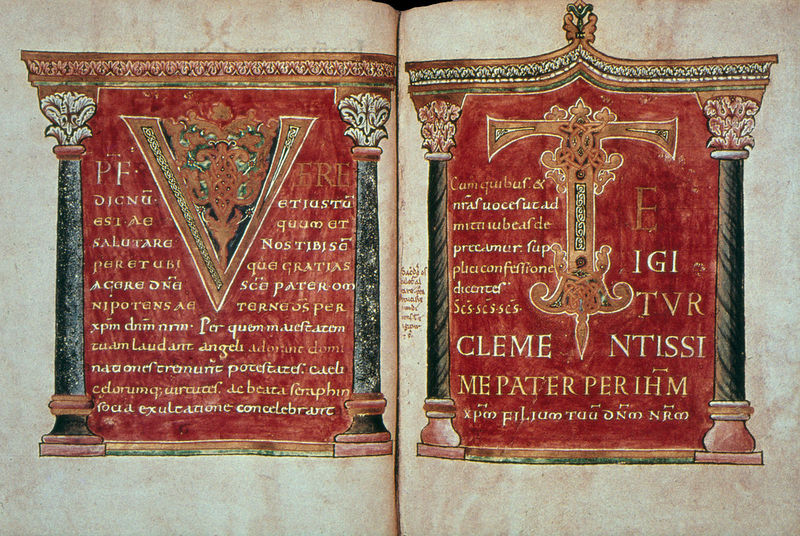
Titel: Sakramentar, Fulda
Institution: Köln, Erzbischöfliche Diözesan- und Dombibliothek
Schlagwörter: weiß, grün, schmuck, säule, säulen, zeichnung, rot, malerei, ornament, bibel, gold, schrift, papier, column, columns, corinthian, red, religious, white, dekoration, black, green, verzierung, brown, buch, initialen, seite, text, buchstaben, initiale, kapitell, buchseite, schnörkel, grund, paper, buchseiten, color, illustration, writing, marble, history, latein, lateinisch, ink, palmette, book, buchmalerei, pillar, bible, page, border, murals, latin, manuscript, pages, t, e, v, pillars, pater, capitals, verzoerung, bases, font, language, typography, old book, illuminated, write, colums, article, clementissi, par, akanthuskapitell, me, foreign language, kells, buchkunst, book showing art, many words, cleme, deisng, perihm, ntissi, igi, tvr, sce, per